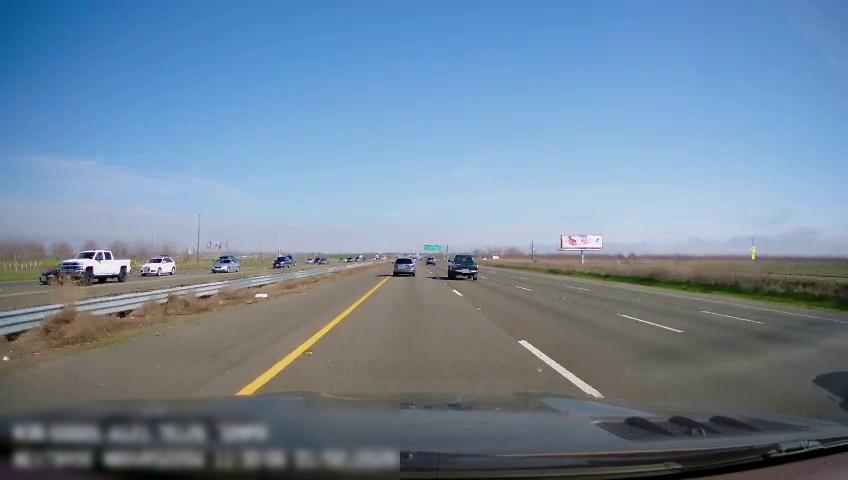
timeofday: Day
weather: Sunny
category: Drivable Space
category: Drivable Space
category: Vehicles | Car
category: Vehicles | Truck
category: Vehicles | SUV
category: Vehicles | SUV
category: Vehicles | SUV
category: Vehicles | SUV
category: Vehicles | Car
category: Vehicles | Car
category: Vehicles | SUV
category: Vehicles | Truck
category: Lanes | Current Lane
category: Lanes | Current Lane
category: Lanes | Alternate Lane
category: Lanes | Alternate Lane
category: Lanes | Alternate Lane
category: Lanes | Opposite Lane